Chest X-ray:
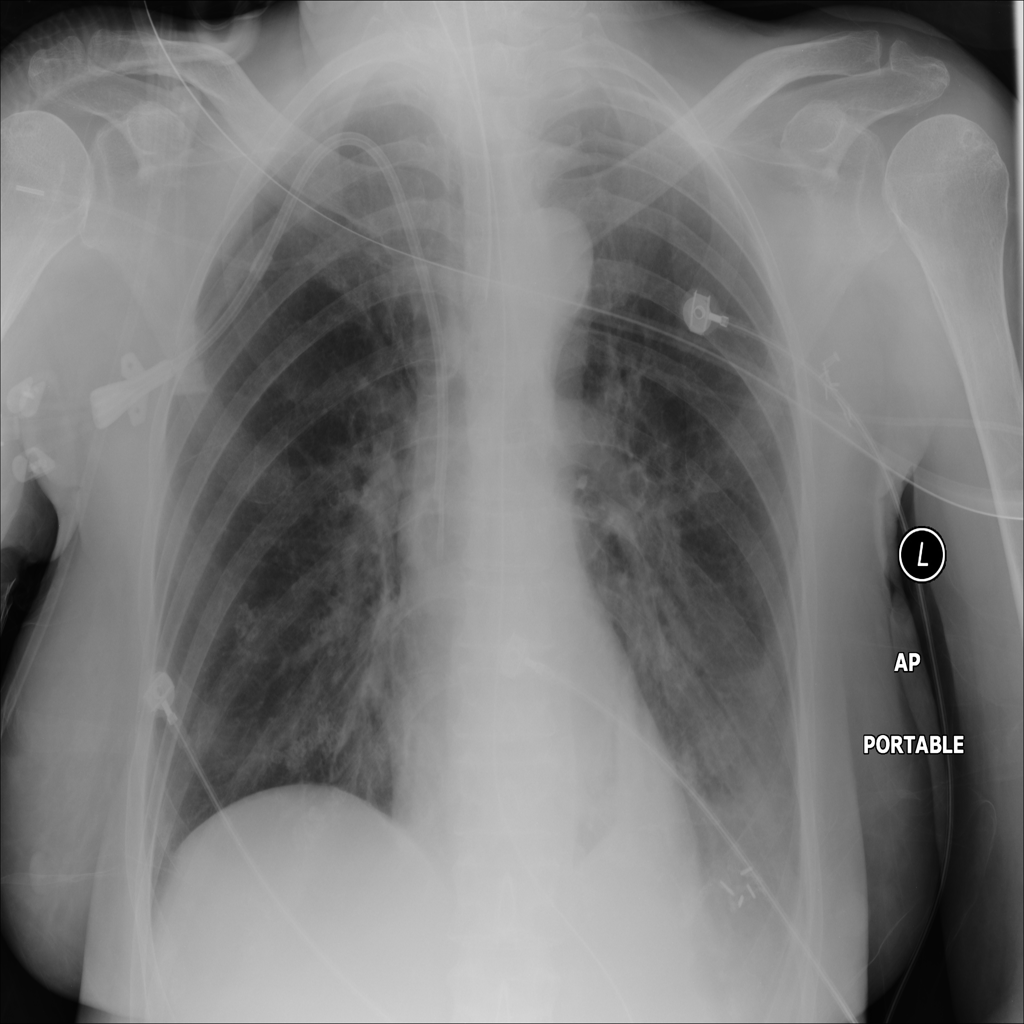
Findings: Effusion, Calcification
No abnormal finding: no